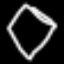
Label: diamond